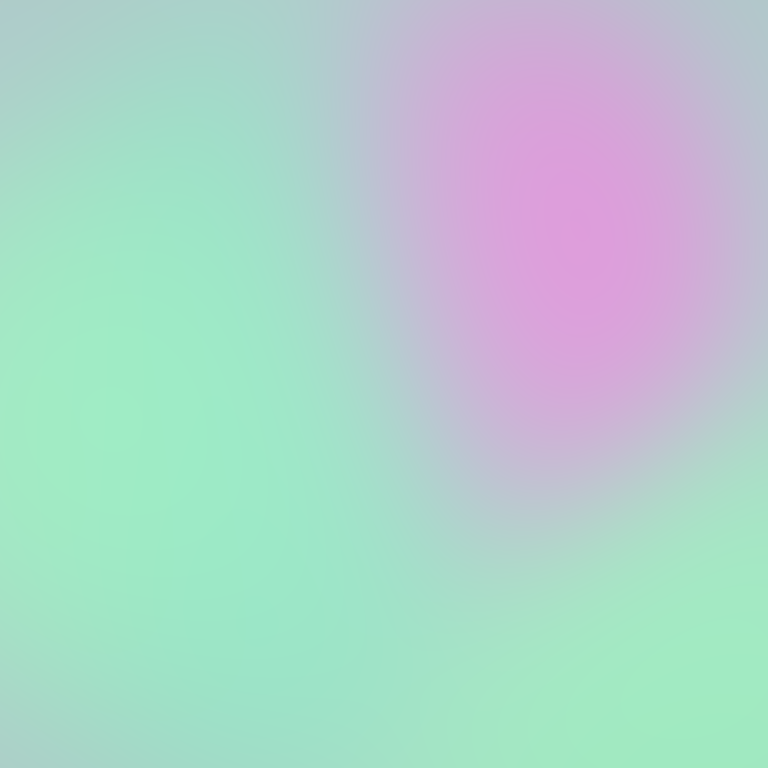
Abstract light effect, smooth gradient from soft mint to gentle pink, serene atmosphere, diffuse glow, no room, no furniture, no objects.